Question: I generated a cordova xcode project with sencha cmd. But now I'm trying to run it, but I'm getting the whitelist rejection error, although I have already edited 'www/config.xml'.
My phonegap version is '3.4.0-0.19.8'.
Please tell me if you need more info.
Thank you very much for your help!

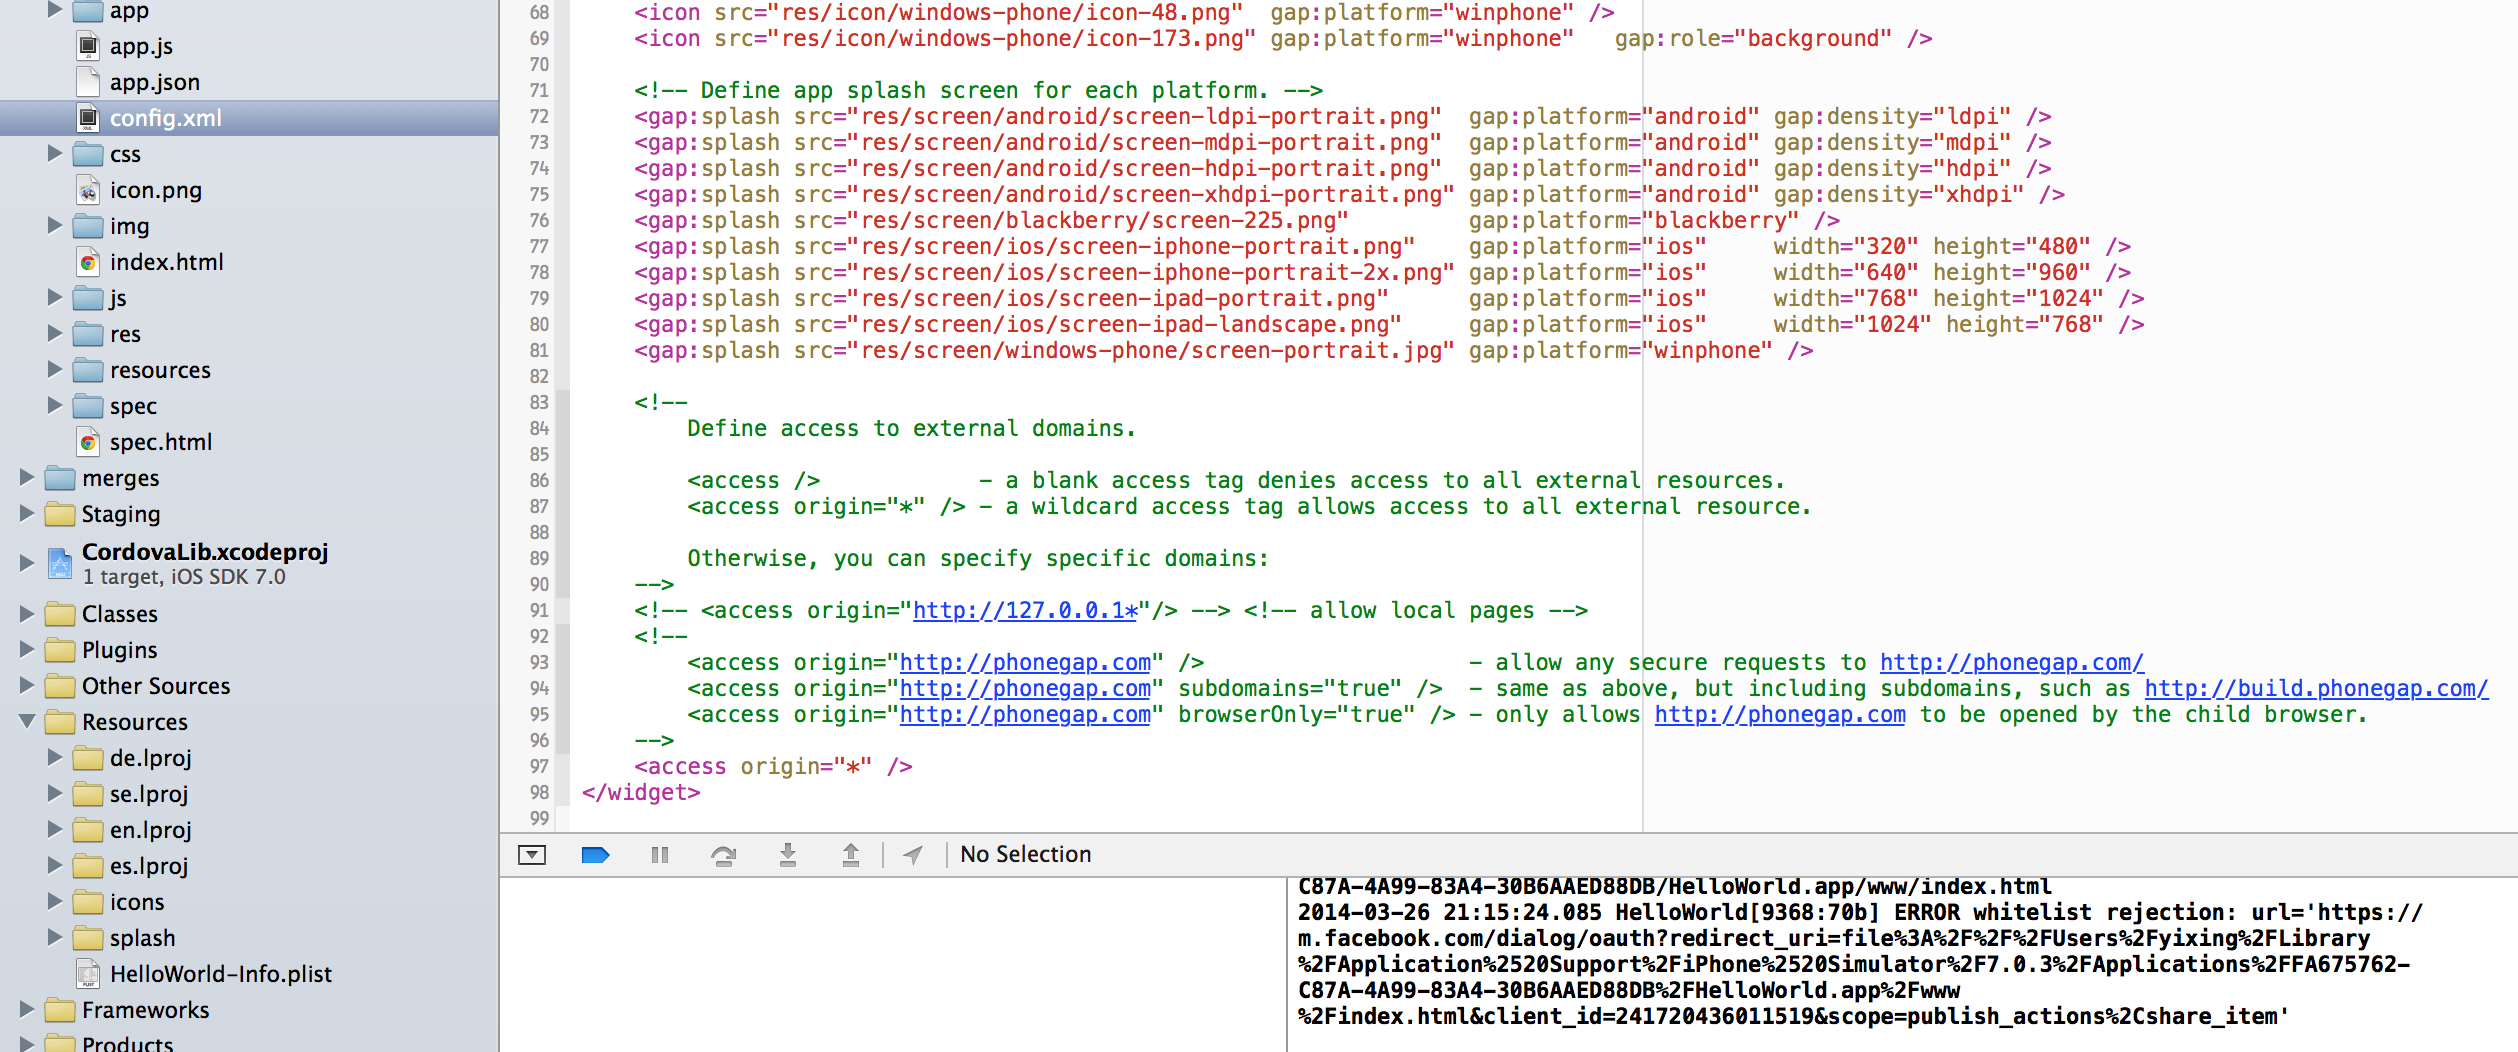
Answer: Look for a copy of config.xml in the Staging group in the XCode project. As QuickFix suggested, you will need to run or command from your application directory. This will update the files located in the Staging group.